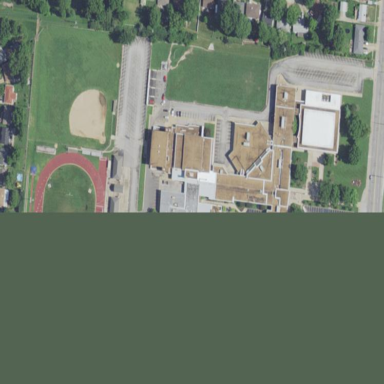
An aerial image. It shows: School.